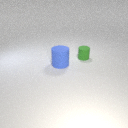
small green rubber cylinder behind large blue rubber cylinder